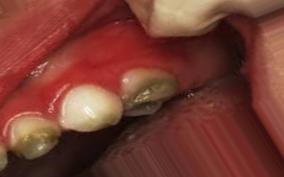
Condition: Tooth Discoloration